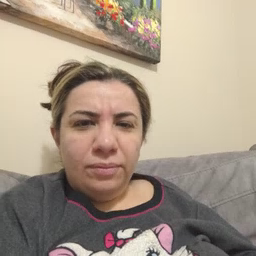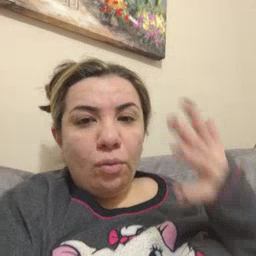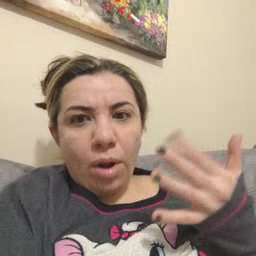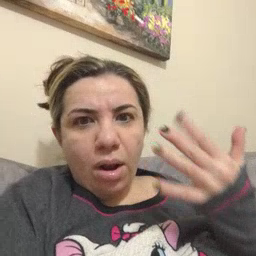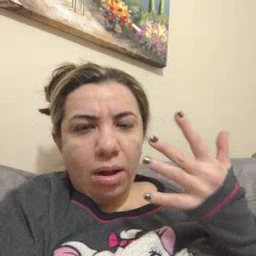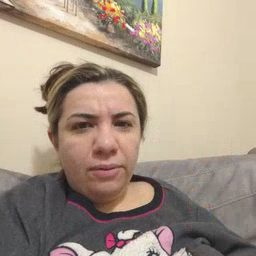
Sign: wait